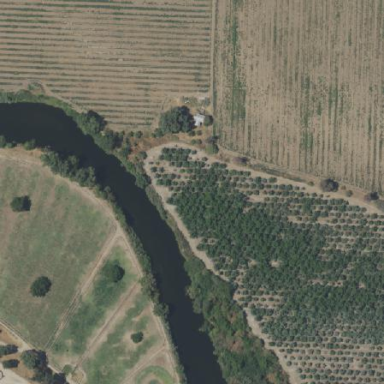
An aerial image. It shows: Orchard with native pasture crops.